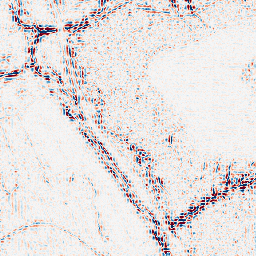
Category: wavelet
Decomposition family: wavelet_biorthogonal
Decomposition parameters: wavelet: bior5.5
level: 2
Upsampling method: sinc_blackman
Upsampling parameters: scale: 2
kernel_size: 4
Upsampling scale: 2